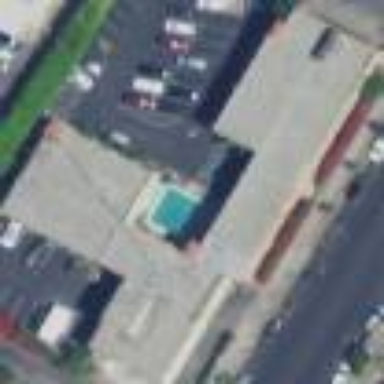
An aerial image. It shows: Hotel building.